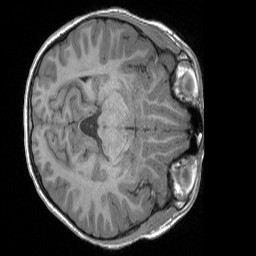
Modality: T1w
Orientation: axial
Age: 7
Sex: male
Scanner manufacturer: siemens
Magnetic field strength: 3 T
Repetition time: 1.65 s
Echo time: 0.00203 s